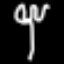
Label: fork